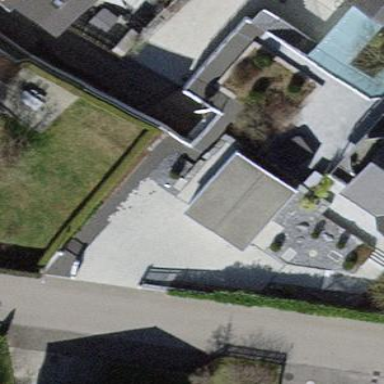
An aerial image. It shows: Garage.